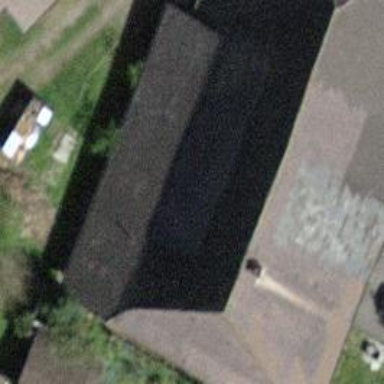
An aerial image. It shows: Farm building.